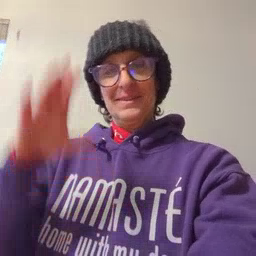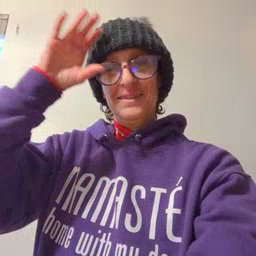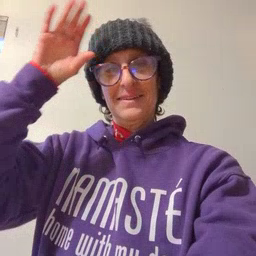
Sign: sun